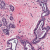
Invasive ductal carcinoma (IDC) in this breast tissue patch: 0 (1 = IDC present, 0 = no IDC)